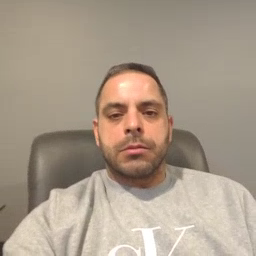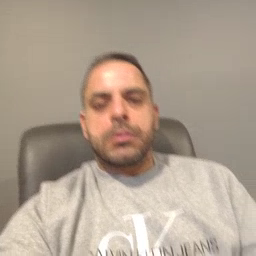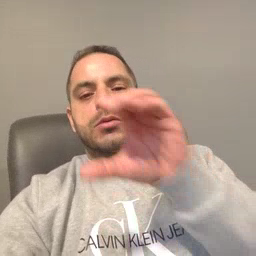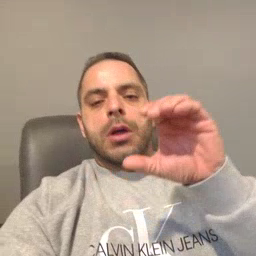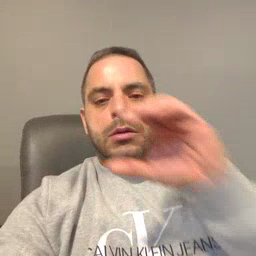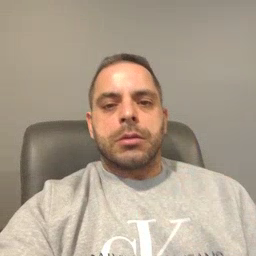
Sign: chocolate